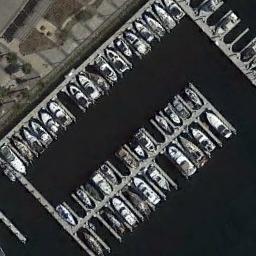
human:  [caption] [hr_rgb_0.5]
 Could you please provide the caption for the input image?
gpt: Different branches of the harbor have different Numbers of ships .

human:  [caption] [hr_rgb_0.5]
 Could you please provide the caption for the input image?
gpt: Many ships are in the harbor .

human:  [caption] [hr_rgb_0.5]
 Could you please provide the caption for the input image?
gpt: The harbor has lots of neatly docked boats and the color of the waters is dark green .

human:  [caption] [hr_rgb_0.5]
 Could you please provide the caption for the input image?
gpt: Many yachts moored neatly on the sea side of the harbor, Leaving many empty spaces .

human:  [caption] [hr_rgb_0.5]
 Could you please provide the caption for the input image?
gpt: There are many yachts at the harbor .